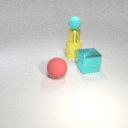
large yellow rubber cylinder behind large cyan metal cube